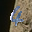
Label: 4